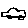
Label: car